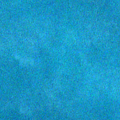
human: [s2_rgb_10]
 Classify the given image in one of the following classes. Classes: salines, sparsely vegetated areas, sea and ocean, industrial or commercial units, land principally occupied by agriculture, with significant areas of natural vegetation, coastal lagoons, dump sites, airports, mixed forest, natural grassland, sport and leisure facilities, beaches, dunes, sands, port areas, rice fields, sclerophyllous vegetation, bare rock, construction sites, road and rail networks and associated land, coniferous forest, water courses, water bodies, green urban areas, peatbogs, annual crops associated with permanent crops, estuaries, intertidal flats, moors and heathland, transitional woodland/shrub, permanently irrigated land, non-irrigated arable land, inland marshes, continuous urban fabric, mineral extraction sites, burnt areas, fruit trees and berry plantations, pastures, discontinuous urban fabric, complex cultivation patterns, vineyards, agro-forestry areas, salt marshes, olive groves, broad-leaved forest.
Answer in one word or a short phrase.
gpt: sea and ocean